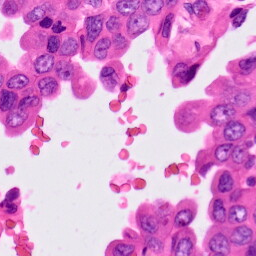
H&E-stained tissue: Lung